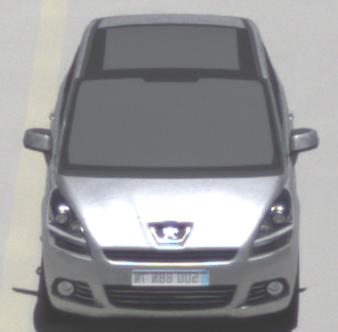
Make: Peugeot
Model: 5008 120 VTi
Detailed model: 5008 (I) Van
Model produced from: 2009/10
Model produced until: 2011/07
Doors: 5
Color: white
Road condition: dry road
Daytime: midday
Contrast: high contrast